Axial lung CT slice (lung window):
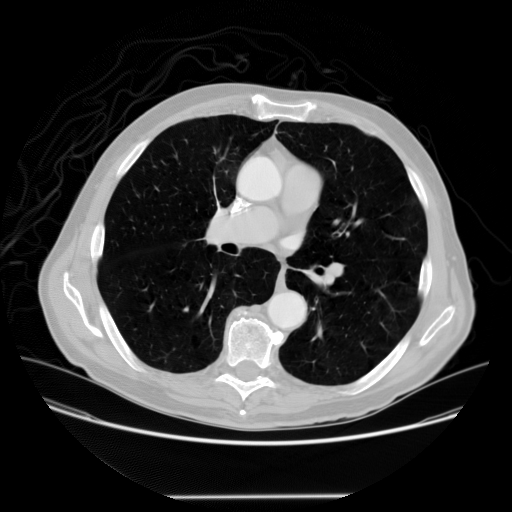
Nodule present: no